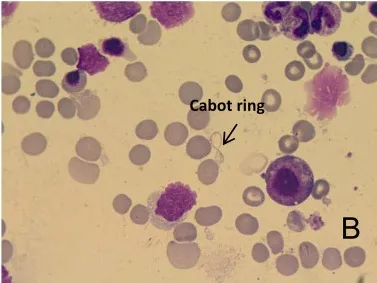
Cabot ring in the bone marrow.
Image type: pathology (giemsa)